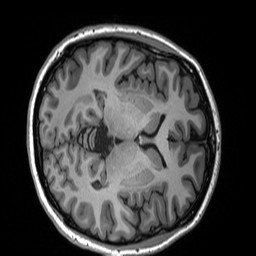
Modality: T1w
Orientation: axial
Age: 37
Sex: female
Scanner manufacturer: siemens
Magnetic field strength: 3 T
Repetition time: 2.3 s
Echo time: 0.00298 s